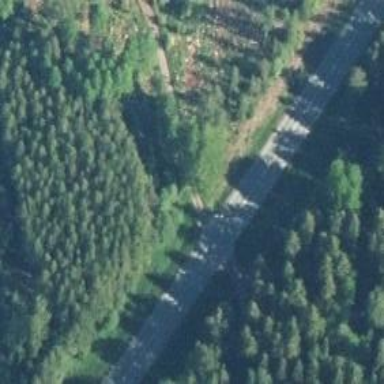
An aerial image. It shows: Asphalt road classified as trunk highway.